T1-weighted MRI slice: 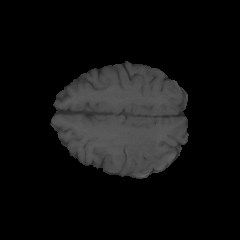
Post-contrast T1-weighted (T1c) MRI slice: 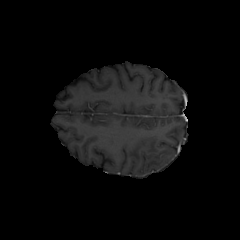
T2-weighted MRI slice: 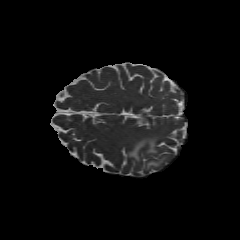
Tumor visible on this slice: yes